Field crop: tomato
Growth stage: 1
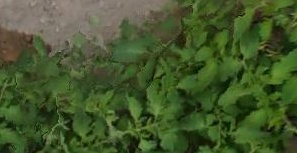
Species: tomato